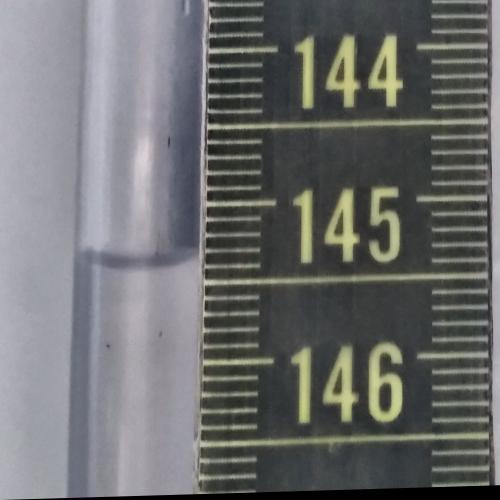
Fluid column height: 145.4 cm